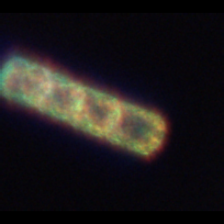
Taxon: Guinardia
Group: Diatoms